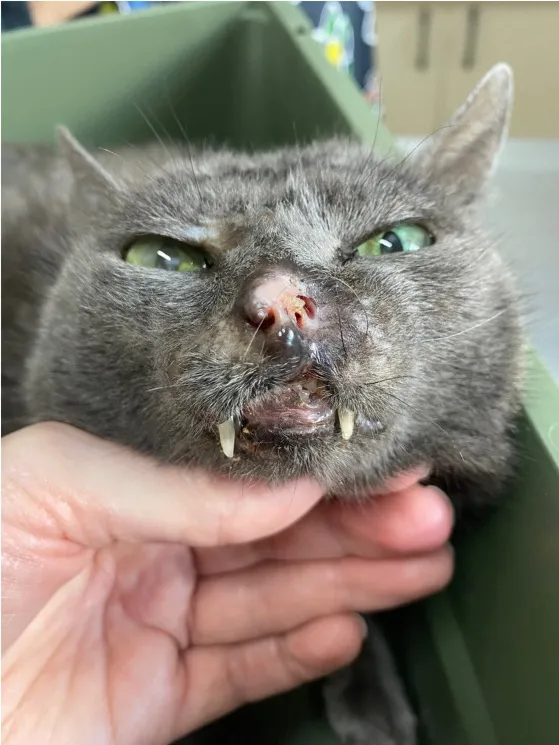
Gross features of FPH skin nodules. Patient in complete remission with treatment involving toceranib phosphate, chlorambucil, and 3 months after the sixth ECT session. Scar on the nose with exposure of nasal mucosa.
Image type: medical_photograph (other_medical_photograph)